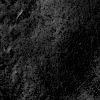
Atmospheric dust classification: not_dusty